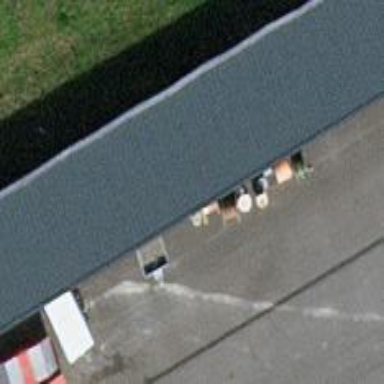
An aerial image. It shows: View of roof of building.